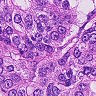
Metastatic tissue present: yes